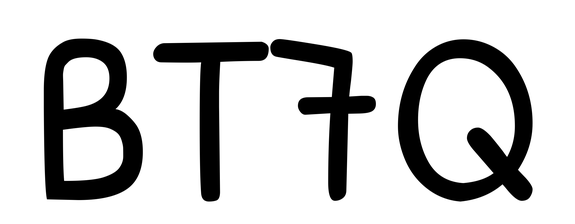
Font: PatrickHand-Regular